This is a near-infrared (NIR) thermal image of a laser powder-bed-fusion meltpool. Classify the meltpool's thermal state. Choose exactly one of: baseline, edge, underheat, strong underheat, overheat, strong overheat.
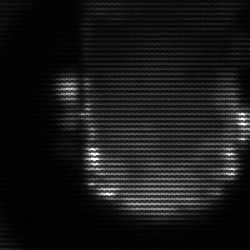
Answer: baseline